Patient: sex M, age 31
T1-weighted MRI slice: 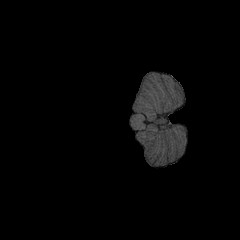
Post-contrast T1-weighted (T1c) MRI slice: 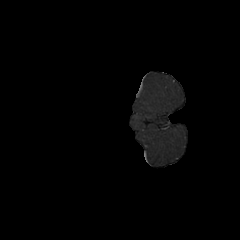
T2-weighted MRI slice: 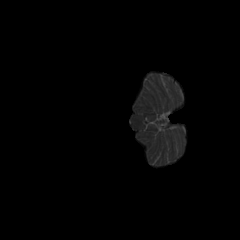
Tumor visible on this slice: no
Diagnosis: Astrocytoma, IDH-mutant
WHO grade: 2